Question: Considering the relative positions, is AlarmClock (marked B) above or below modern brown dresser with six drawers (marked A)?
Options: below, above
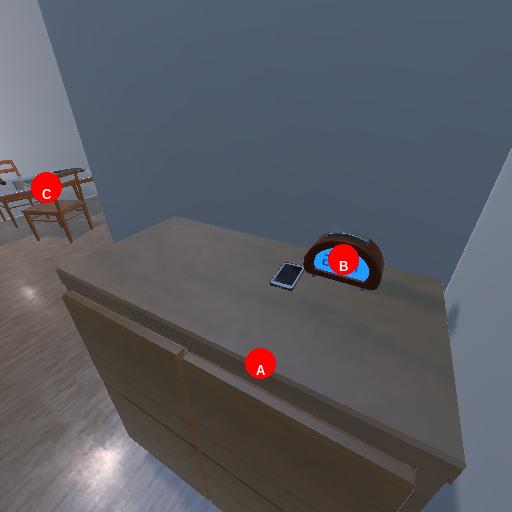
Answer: below